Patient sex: M
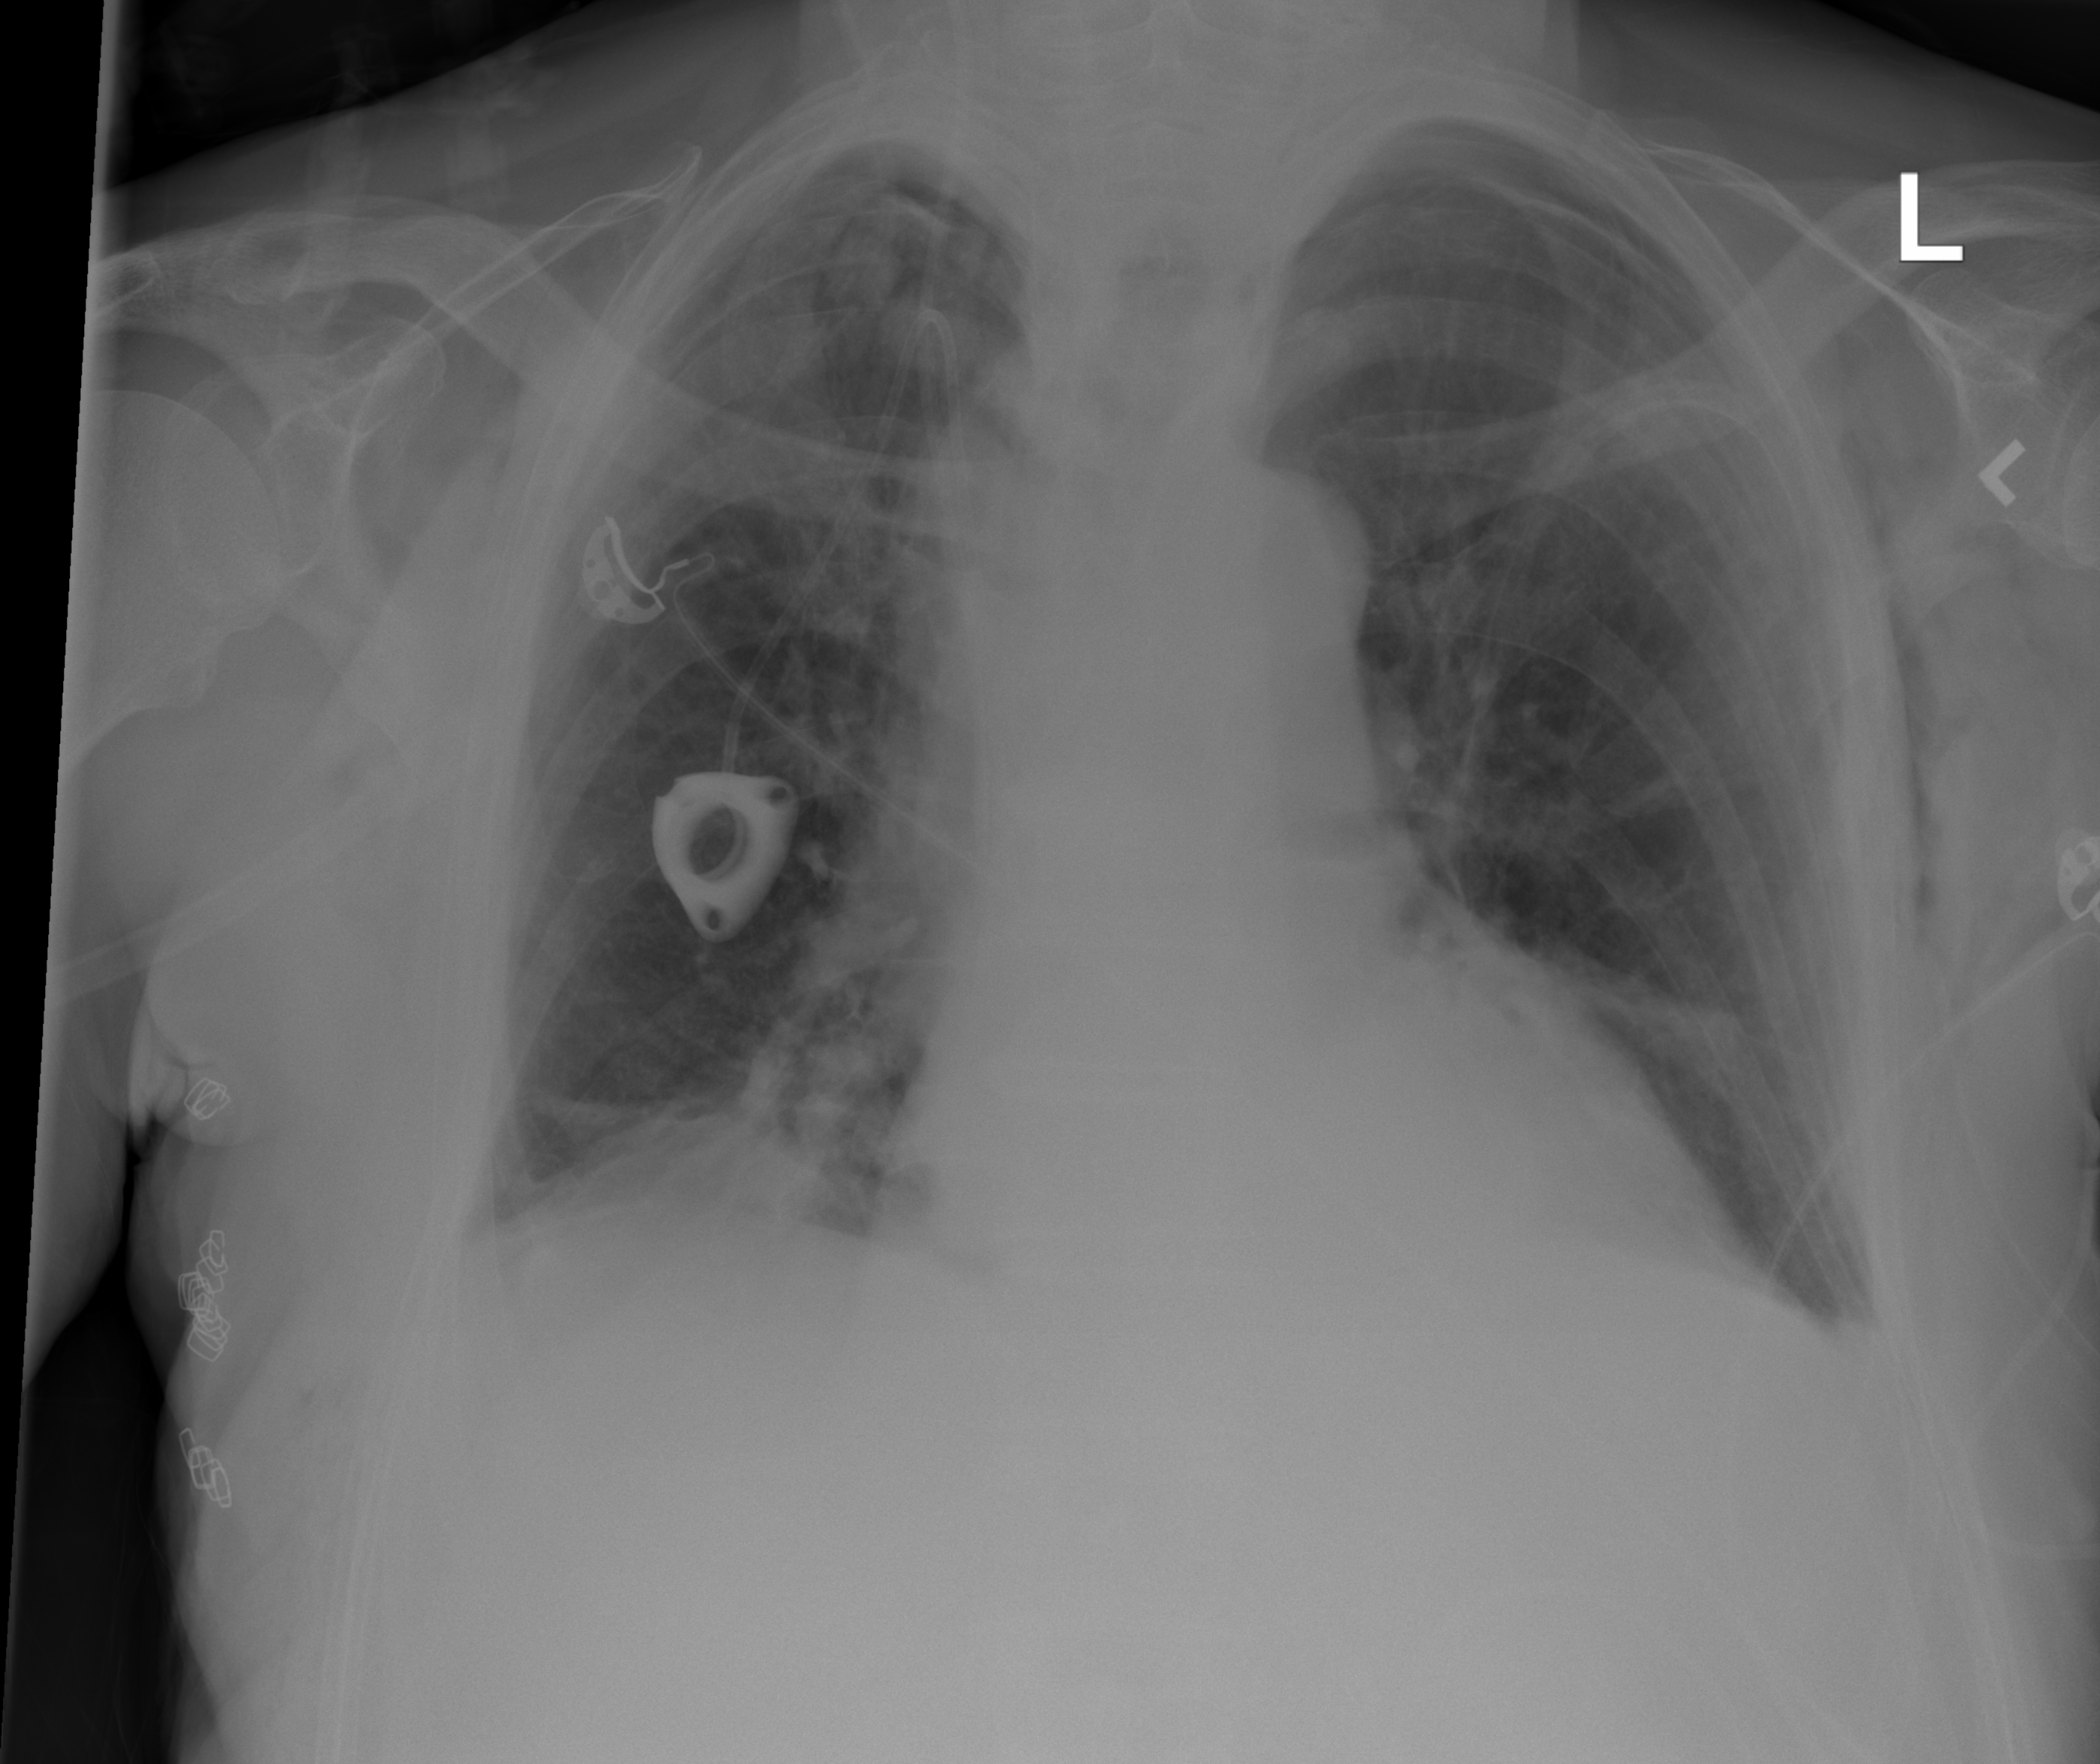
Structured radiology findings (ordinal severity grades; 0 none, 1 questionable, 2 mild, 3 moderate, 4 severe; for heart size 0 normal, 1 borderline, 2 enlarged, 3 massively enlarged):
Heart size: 0
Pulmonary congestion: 1
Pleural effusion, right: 0
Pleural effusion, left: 0
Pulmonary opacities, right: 2
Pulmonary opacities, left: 0
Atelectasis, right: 2
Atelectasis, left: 0